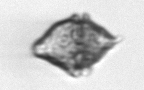
Label: Kryptoperidinium_triquetrum